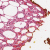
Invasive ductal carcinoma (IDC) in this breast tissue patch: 0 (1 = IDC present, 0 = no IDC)